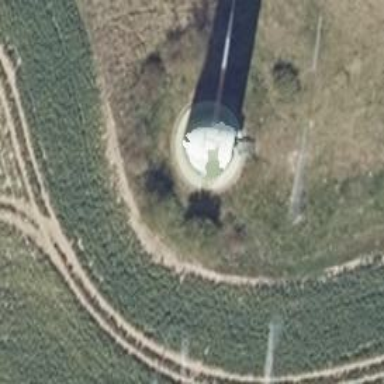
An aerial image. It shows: Wind generator using horizontal axis wind turbines.